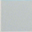
Piece: xx